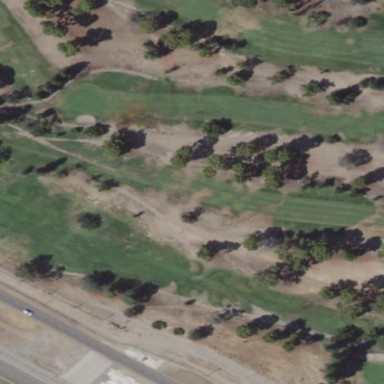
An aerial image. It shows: Scenic golf fairway.